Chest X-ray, AP view. Patient: 61 years old, sex F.
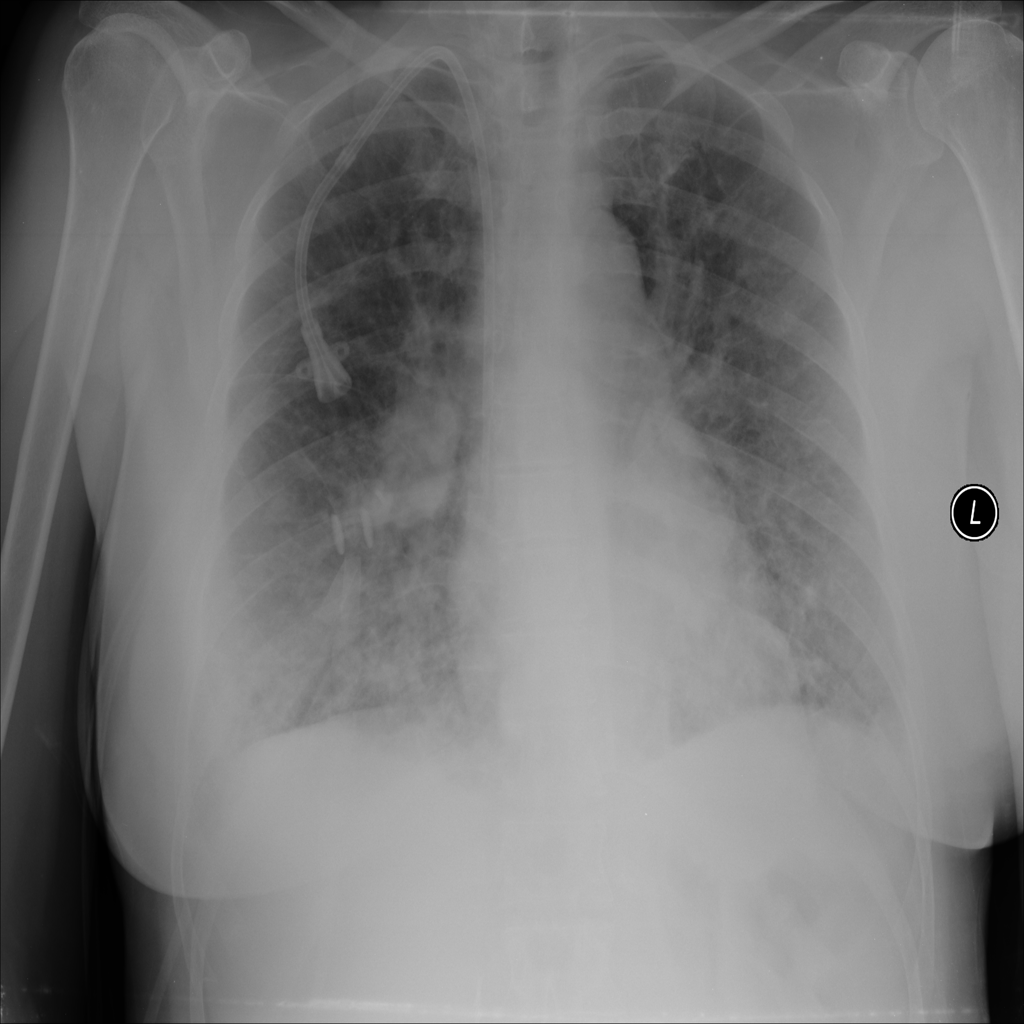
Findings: Mass